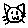
Label: cat